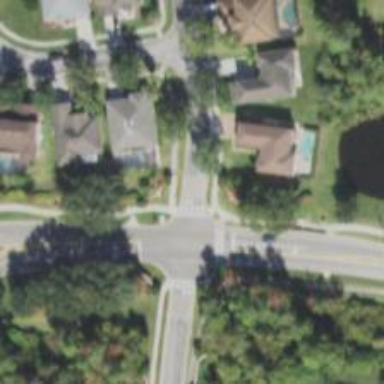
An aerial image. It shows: Residential road with sidewalk on the left.